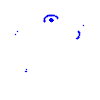
Particle: proton